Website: apple
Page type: account-selection
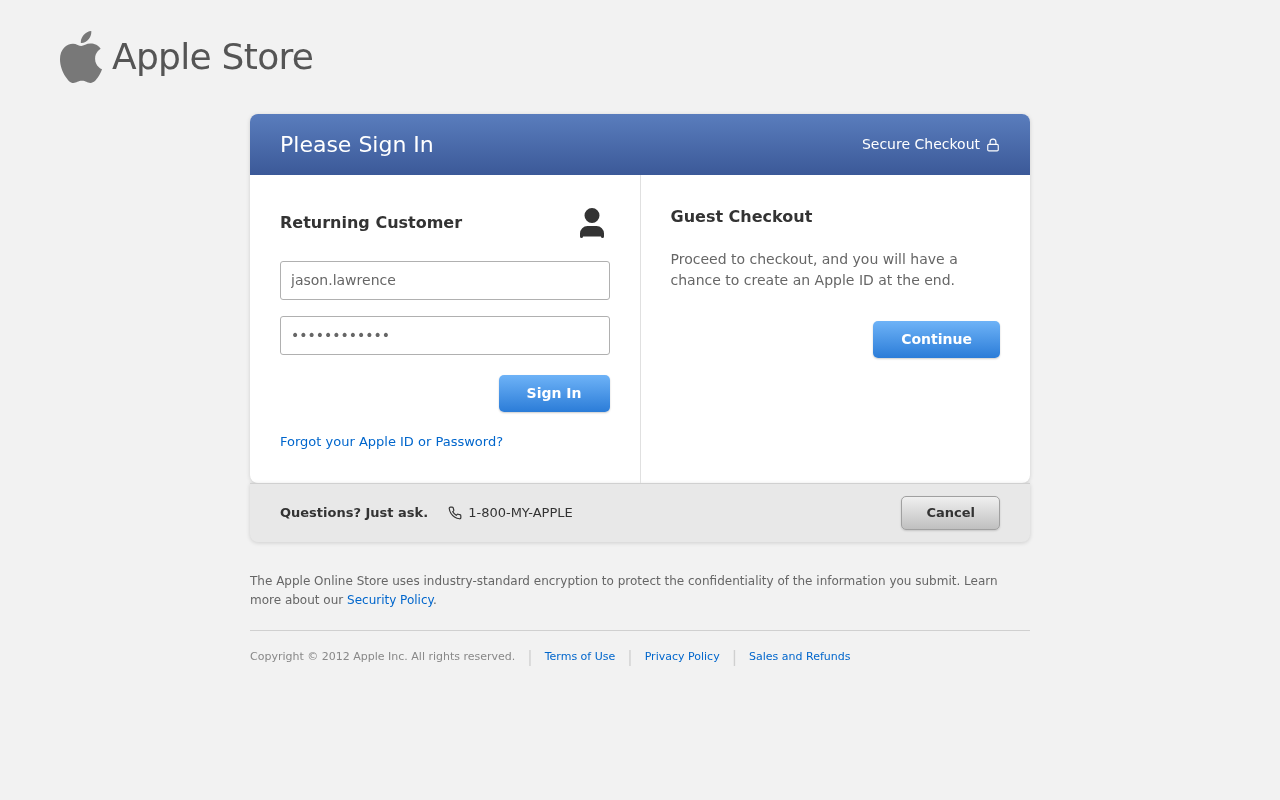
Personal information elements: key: PII_LOGIN_USERNAME
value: jason.lawrence